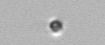
Label: nanoplankton_mix